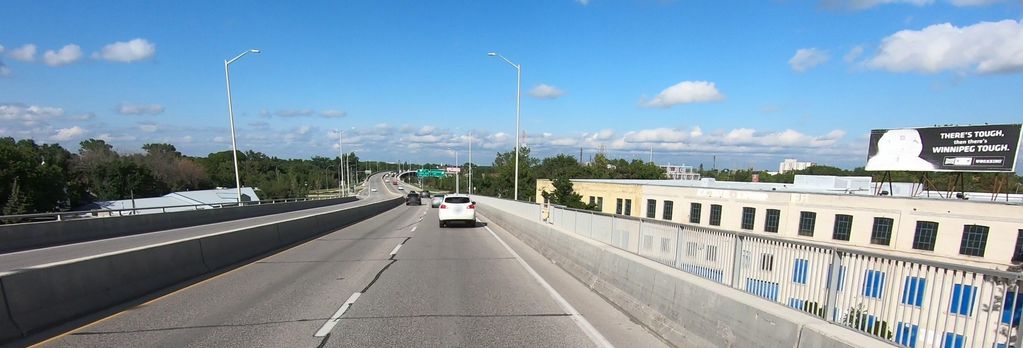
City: winnipeg